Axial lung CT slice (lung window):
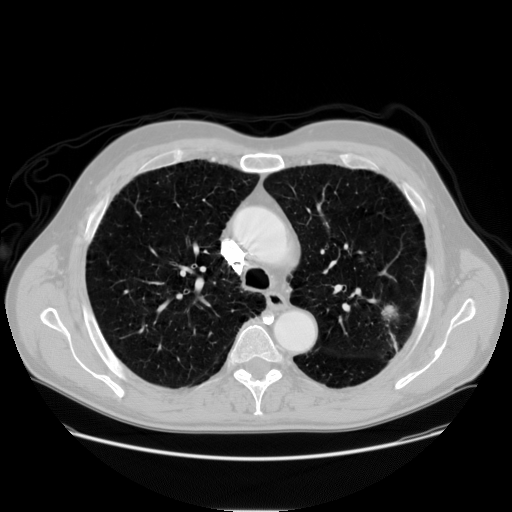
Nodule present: yes
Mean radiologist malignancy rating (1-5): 4.75